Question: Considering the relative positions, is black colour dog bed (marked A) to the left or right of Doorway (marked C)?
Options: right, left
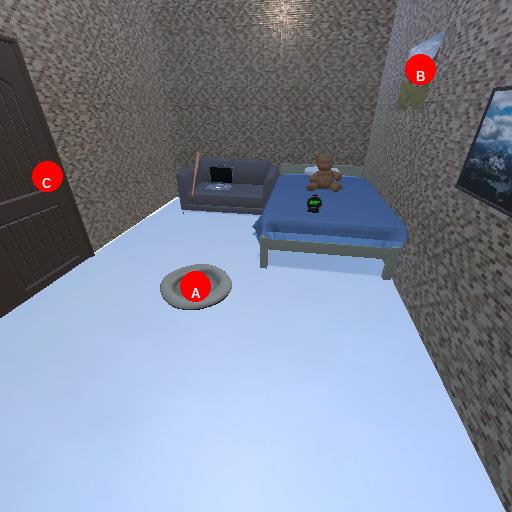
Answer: right